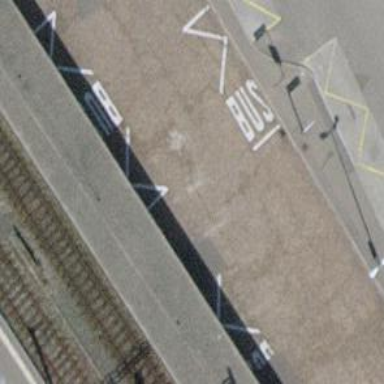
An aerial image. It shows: Bus stop with stop position for public transport.